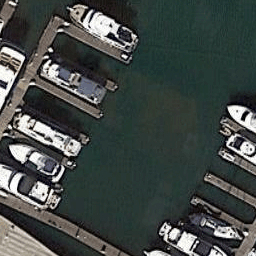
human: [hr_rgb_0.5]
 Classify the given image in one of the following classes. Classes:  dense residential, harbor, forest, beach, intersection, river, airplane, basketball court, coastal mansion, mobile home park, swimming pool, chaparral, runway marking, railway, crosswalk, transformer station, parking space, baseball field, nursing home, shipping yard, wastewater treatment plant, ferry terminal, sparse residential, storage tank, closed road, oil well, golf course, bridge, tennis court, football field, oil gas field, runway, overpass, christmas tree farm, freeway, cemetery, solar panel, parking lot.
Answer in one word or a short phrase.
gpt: harbor